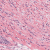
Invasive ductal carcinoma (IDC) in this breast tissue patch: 1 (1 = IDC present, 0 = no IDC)